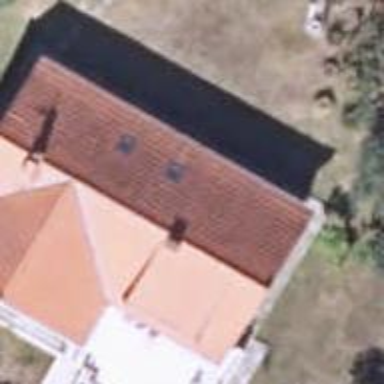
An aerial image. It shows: Simple house.